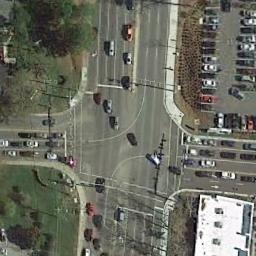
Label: intersection